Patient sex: F
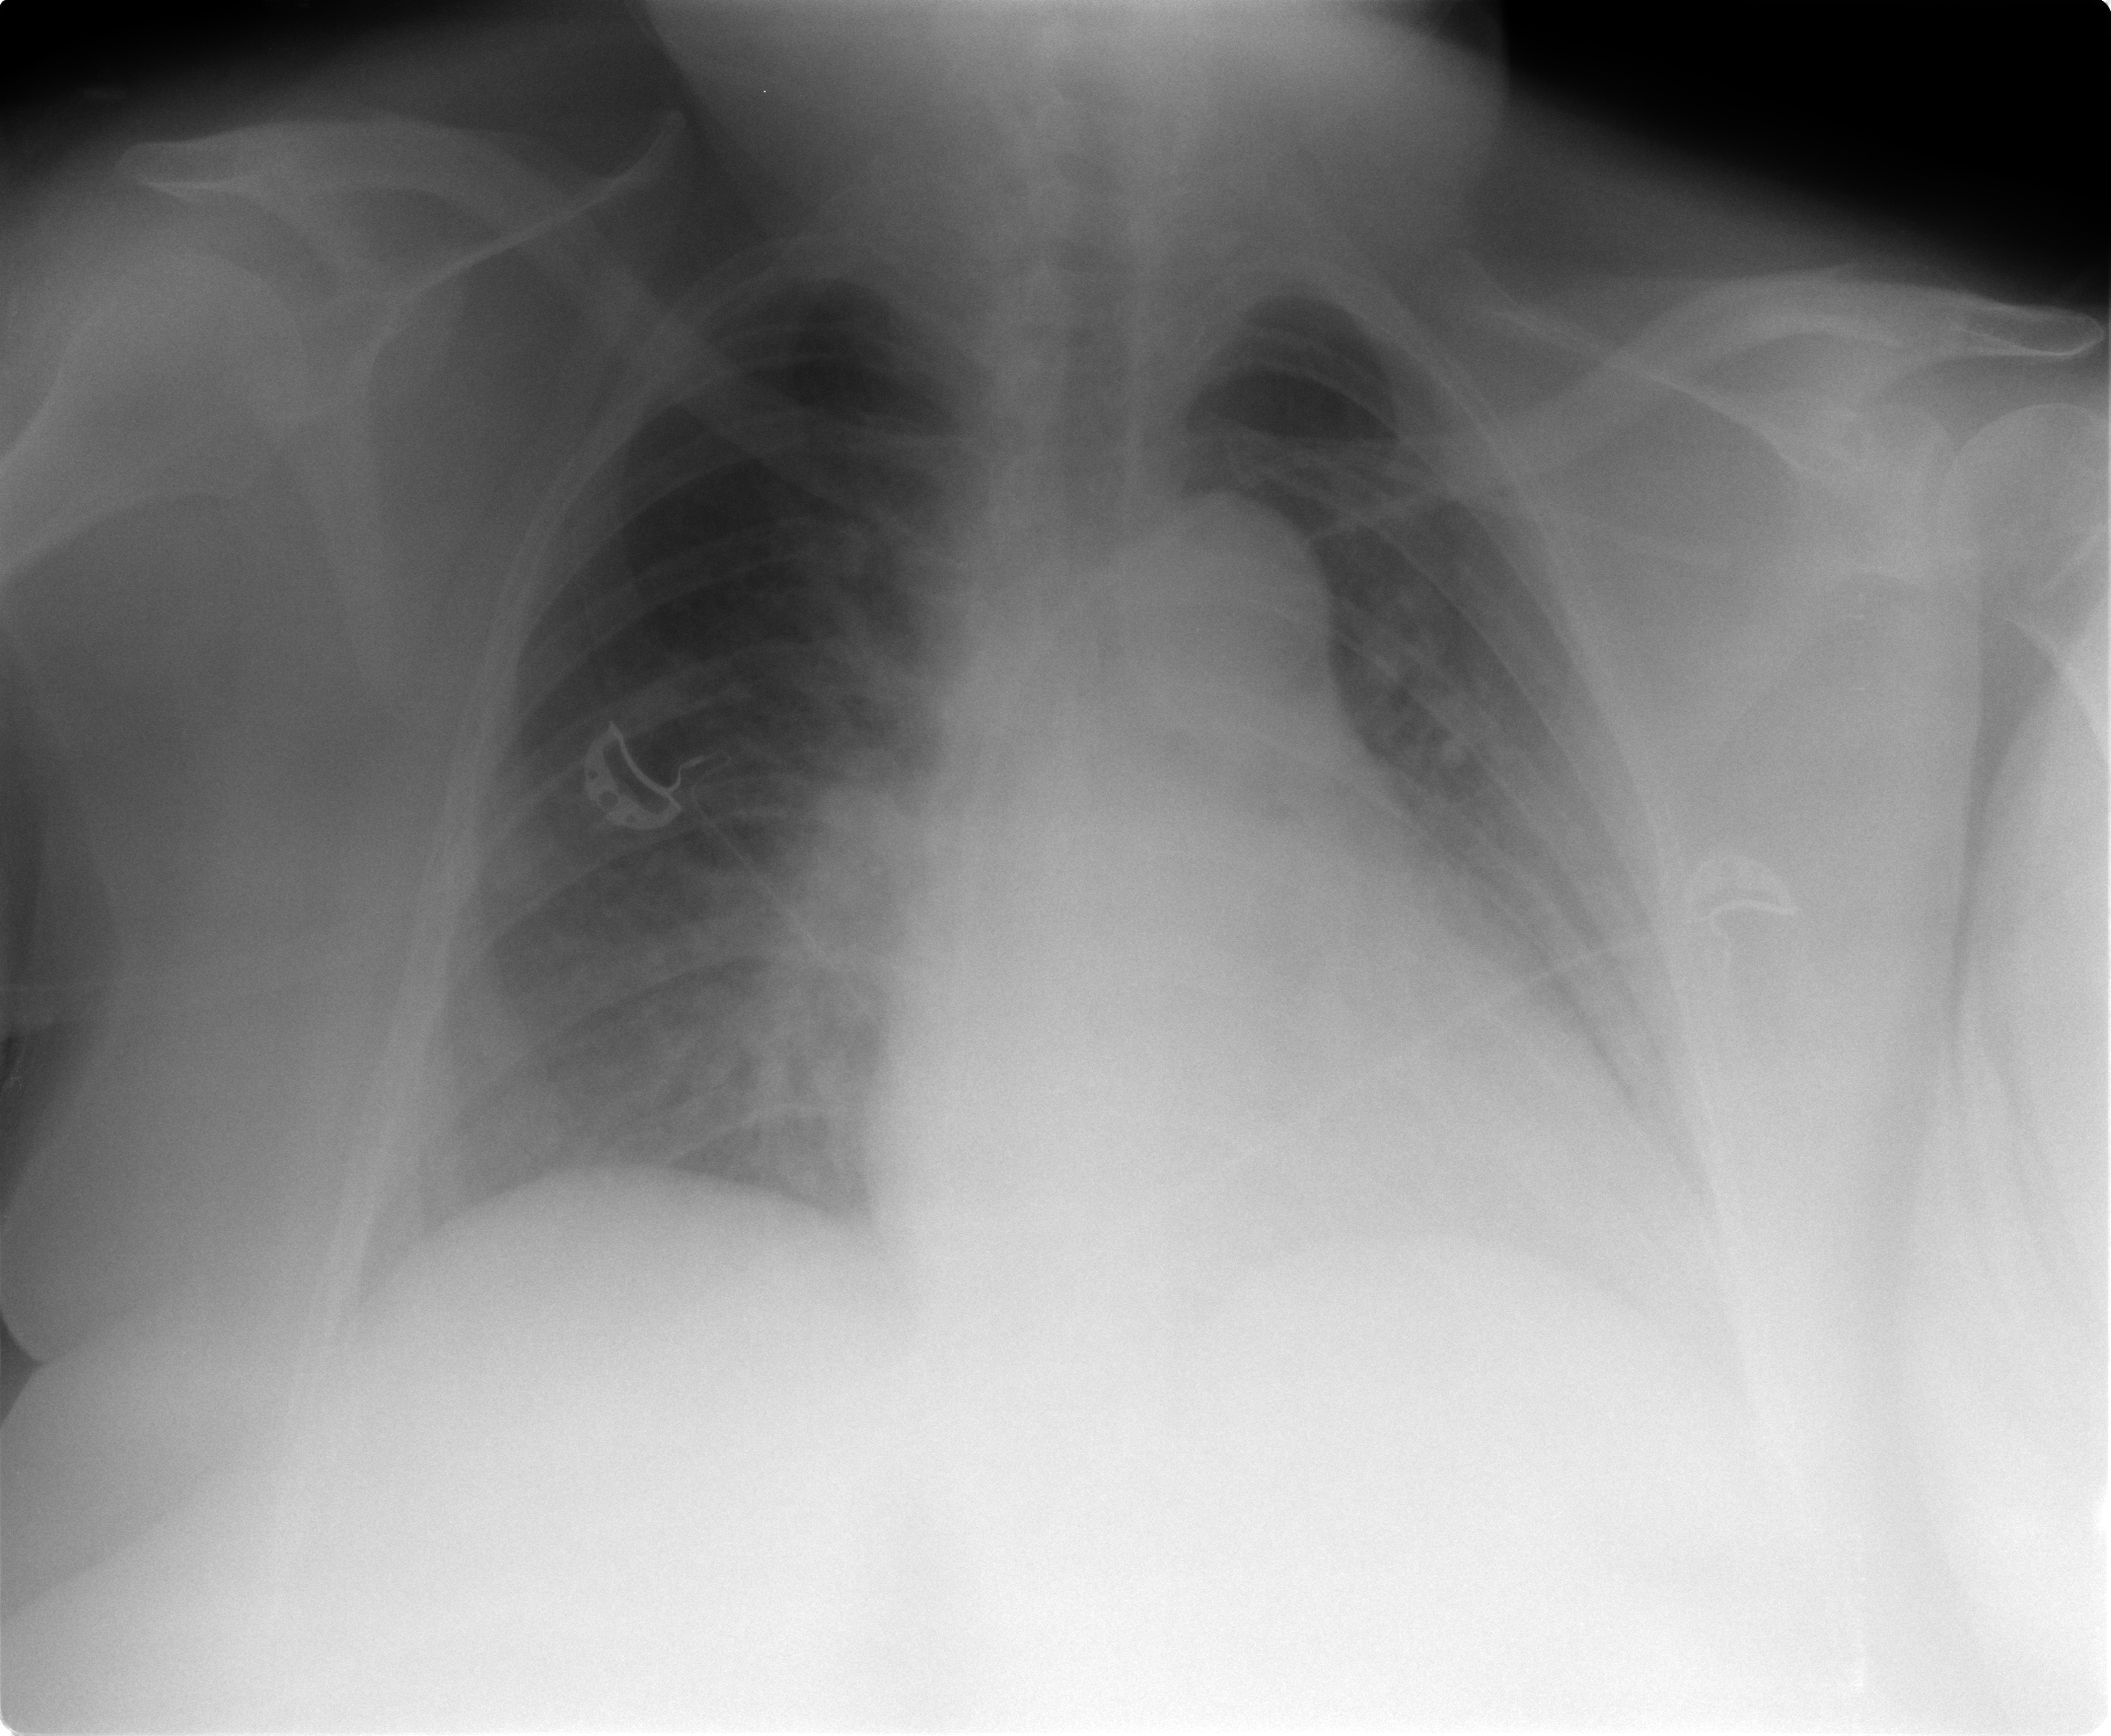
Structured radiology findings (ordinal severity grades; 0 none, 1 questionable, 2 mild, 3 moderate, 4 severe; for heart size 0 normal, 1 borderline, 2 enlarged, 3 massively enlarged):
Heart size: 1
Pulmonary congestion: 2
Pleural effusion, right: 0
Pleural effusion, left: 0
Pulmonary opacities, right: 1
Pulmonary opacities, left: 1
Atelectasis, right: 0
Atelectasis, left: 2